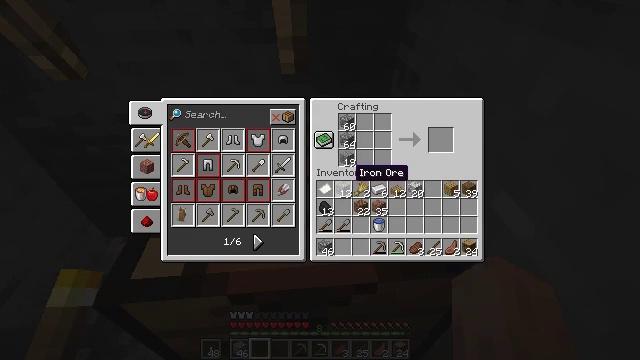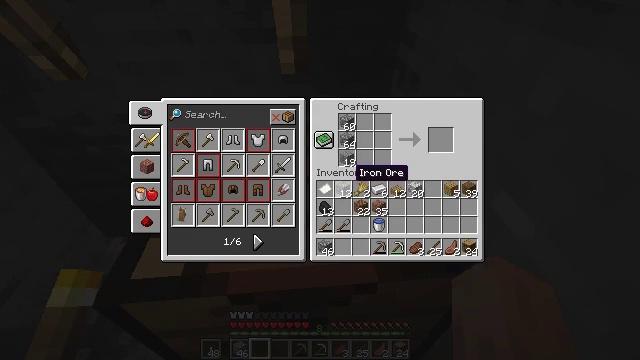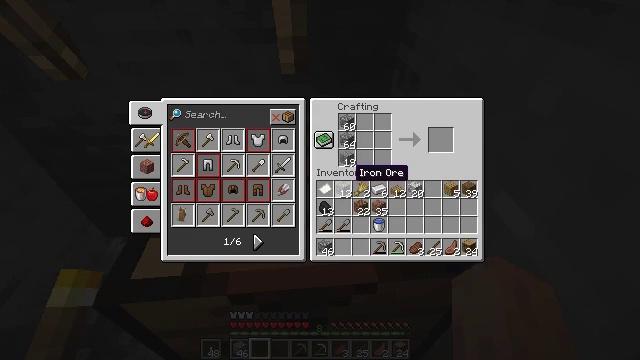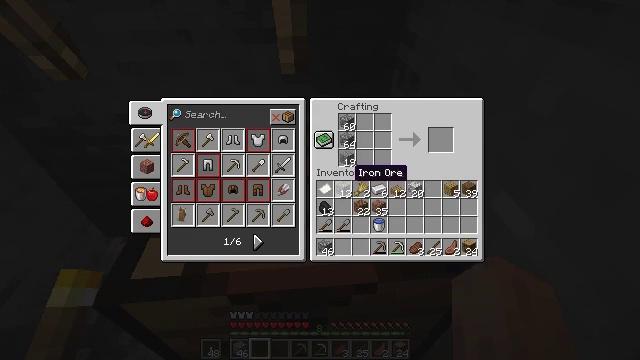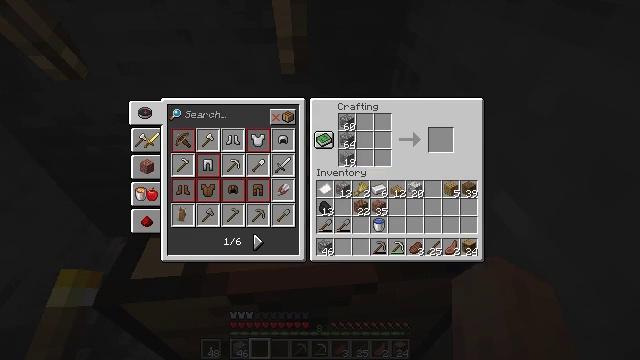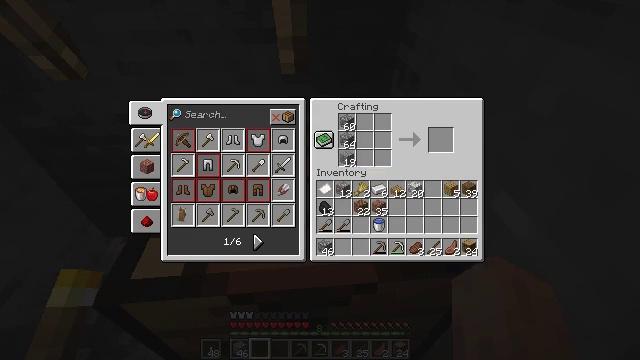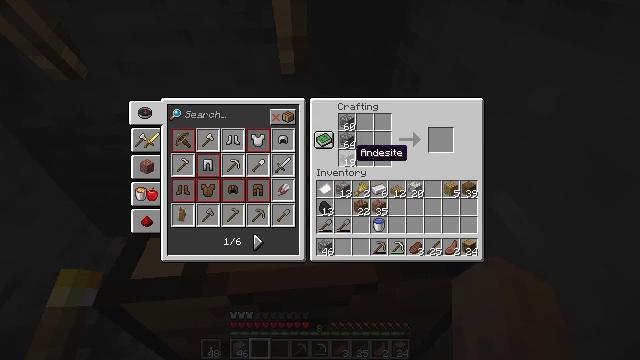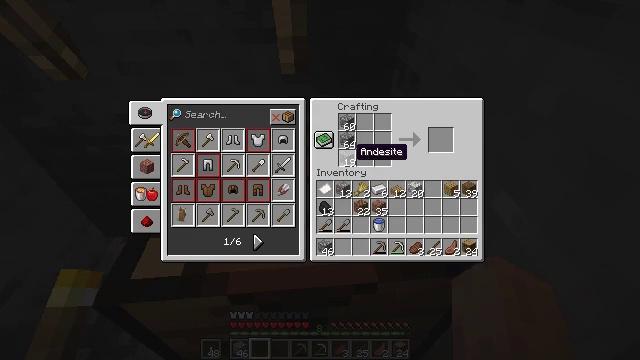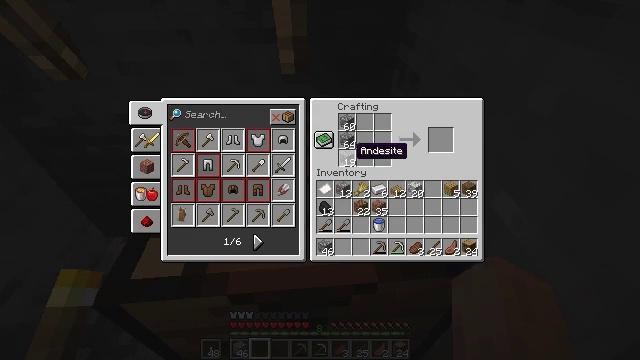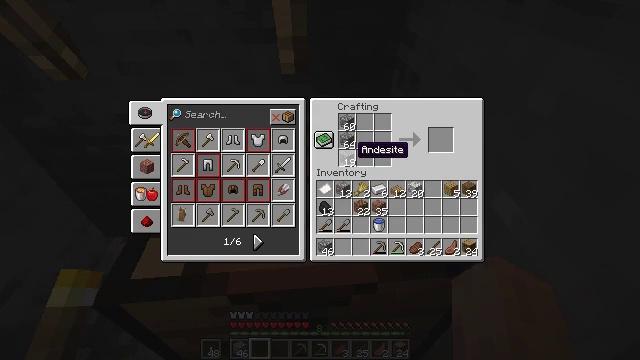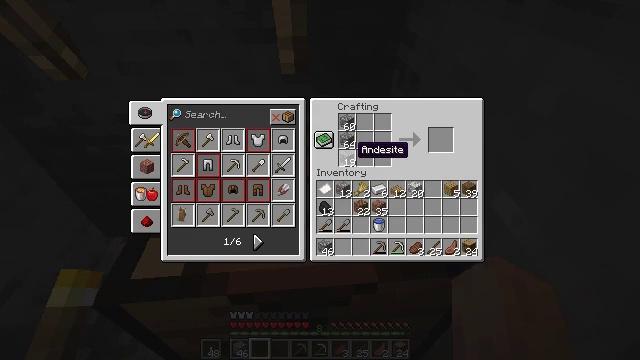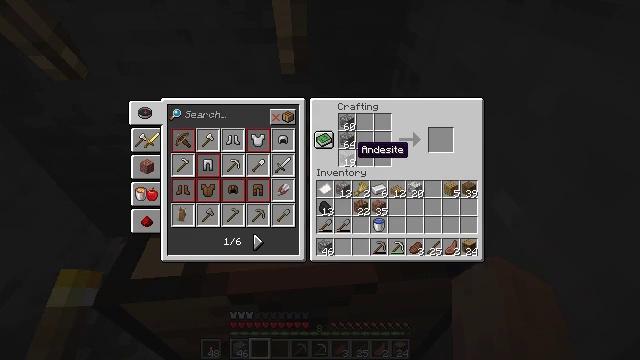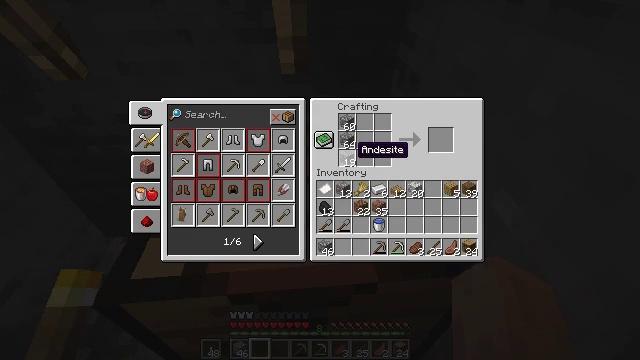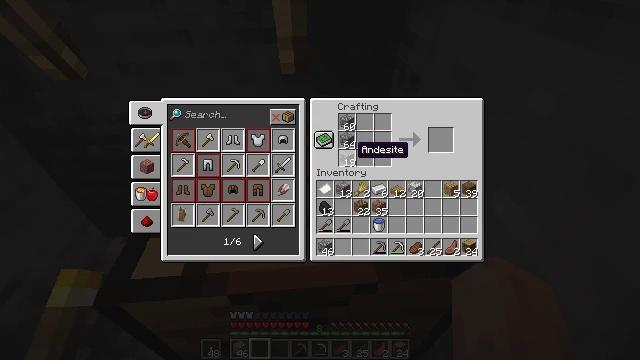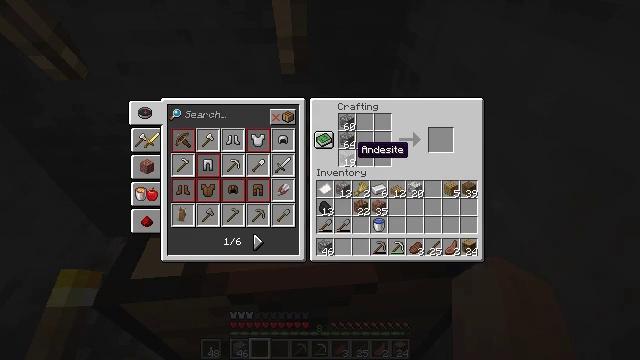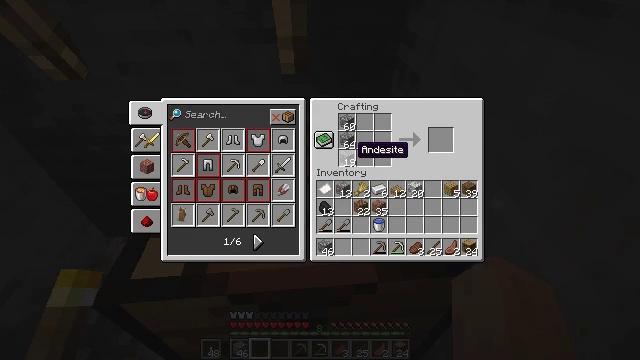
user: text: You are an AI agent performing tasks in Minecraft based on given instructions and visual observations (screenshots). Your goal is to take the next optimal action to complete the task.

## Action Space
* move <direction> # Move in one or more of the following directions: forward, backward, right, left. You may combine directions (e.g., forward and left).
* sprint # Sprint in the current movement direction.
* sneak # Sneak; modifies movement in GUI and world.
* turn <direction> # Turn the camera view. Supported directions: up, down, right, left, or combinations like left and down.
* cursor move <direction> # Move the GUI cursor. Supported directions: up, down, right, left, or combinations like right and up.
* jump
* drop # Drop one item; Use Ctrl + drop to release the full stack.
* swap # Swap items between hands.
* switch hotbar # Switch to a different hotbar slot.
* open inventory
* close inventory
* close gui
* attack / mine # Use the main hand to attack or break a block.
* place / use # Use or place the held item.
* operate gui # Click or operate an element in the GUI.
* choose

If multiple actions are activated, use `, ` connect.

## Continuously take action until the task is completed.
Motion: motion action
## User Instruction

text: Combine cobblestone to craft cobblestone stairs.
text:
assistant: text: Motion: no_op
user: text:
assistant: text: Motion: no_op
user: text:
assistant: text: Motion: no_op
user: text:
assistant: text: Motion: no_op
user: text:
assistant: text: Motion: no_op
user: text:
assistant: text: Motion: cursor move up
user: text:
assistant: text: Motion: no_op
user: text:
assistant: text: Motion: no_op
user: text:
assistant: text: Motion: no_op
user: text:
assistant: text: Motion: no_op
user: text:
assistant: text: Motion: no_op
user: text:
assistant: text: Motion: no_op
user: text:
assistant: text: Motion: no_op
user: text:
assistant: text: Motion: no_op
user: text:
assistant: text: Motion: no_op
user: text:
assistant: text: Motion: no_op
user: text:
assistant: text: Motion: no_op
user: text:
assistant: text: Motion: no_op
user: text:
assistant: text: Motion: no_op
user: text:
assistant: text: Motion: no_op
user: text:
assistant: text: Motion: no_op
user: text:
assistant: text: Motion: no_op
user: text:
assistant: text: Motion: no_op
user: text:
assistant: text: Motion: no_op
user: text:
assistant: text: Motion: no_op
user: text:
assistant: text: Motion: operate gui
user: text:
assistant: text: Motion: operate gui
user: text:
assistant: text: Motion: no_op
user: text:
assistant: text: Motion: cursor move right
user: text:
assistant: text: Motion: cursor move right